Question: >
<URL>
<URL>
I want to have one cell with normal background and the next one with somewhat great background like in this screenshot:

Any ideas in how to implement this nice and clean for an unlimited number of cells?
Thanks in advance!
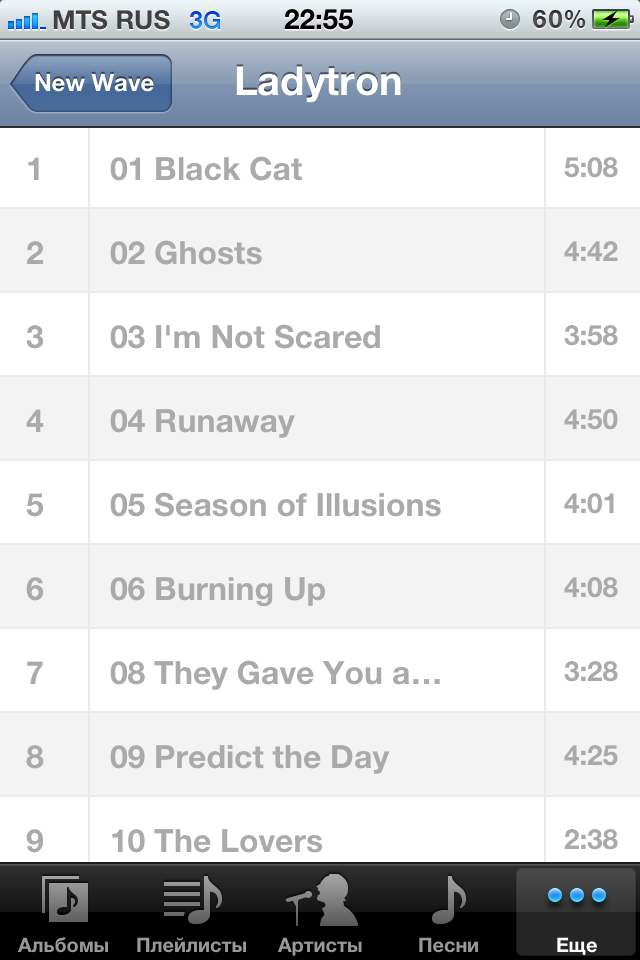
Answer: FizzBuzz:
'''
-(UITableViewCell*)tableView:(UITableView *)tableView cellForRowAtIndexPath:(NSIndexPath *)indexPath {
static NSString *CellIdentifier = @"Cell";
UITableViewCell *cell = [tableView dequeueReusableCellWithIdentifier:CellIdentifier];
if (cell == nil) {
cell = [[UITableViewCell alloc] initWithStyle:UITableViewCellStyleDefault reuseIdentifier:CellIdentifier];
}
if ((indexPath.row % 2) == 0) {
[cell.contentView setBackgroundColor:[UIColor whiteColor]];
[cell.textLabel setBackgroundColor:[UIColor whiteColor]];
}
else {
[cell.contentView setBackgroundColor:[UIColor colorWithRed:243.0f/255.0f green:243.0f/255.0f blue:243.0f/255.0f alpha:1.0f]];
[cell.textLabel setBackgroundColor:[UIColor colorWithRed:243.0f/255.0f green:243.0f/255.0f blue:243.0f/255.0f alpha:1.0f]];
}
cell.textLabel.text = [songArray objectAtIndex:indexPath.row];
return cell;
}
'''